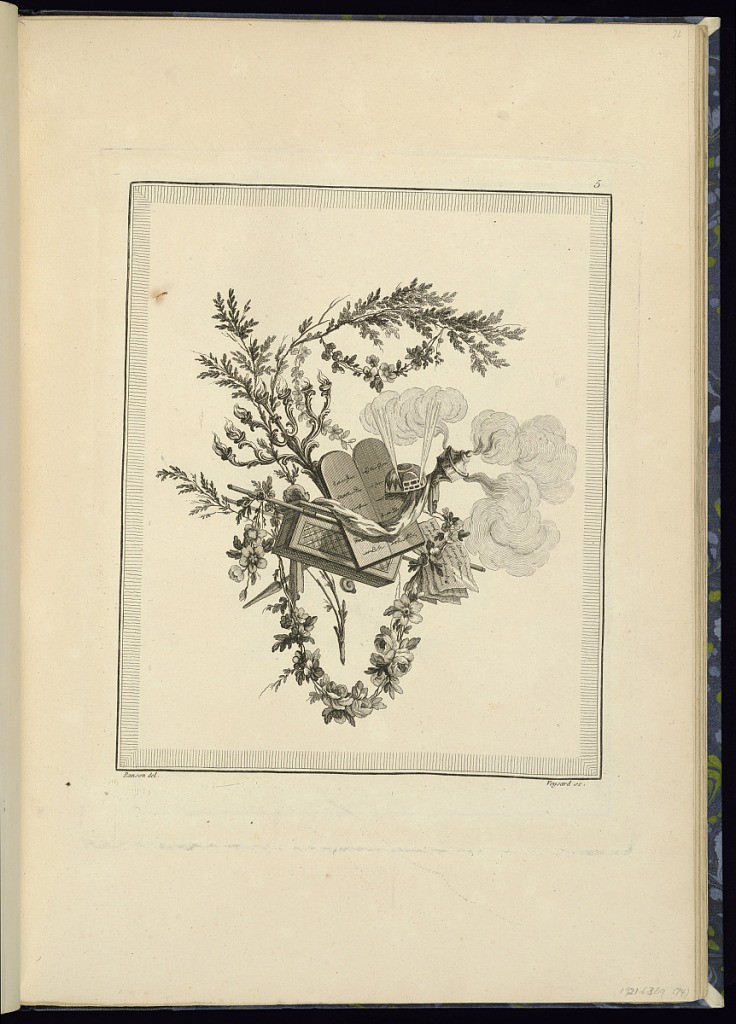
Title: Religious Trophy Design
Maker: Pierre Ranson, French, 1736–1786
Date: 1778
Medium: Etching on laid paper
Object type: Print
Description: Religious trophy incorporating Christian iconography and liturgical objects, tablet, incense burners, paper with writing, chandelier, festoon of flowers, and foliate branches. The plate is numbered and signed.